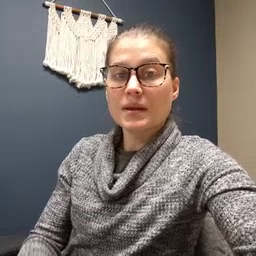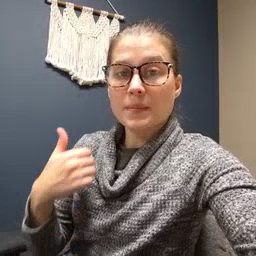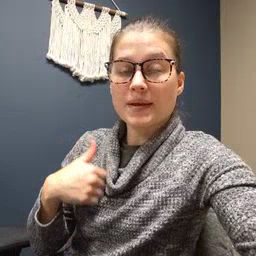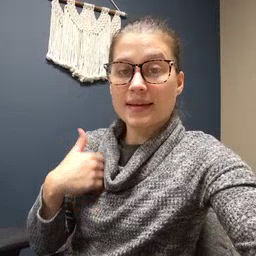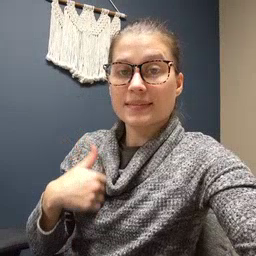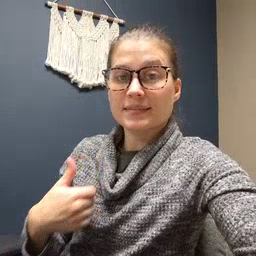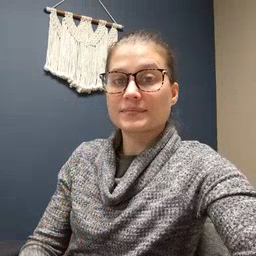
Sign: bath